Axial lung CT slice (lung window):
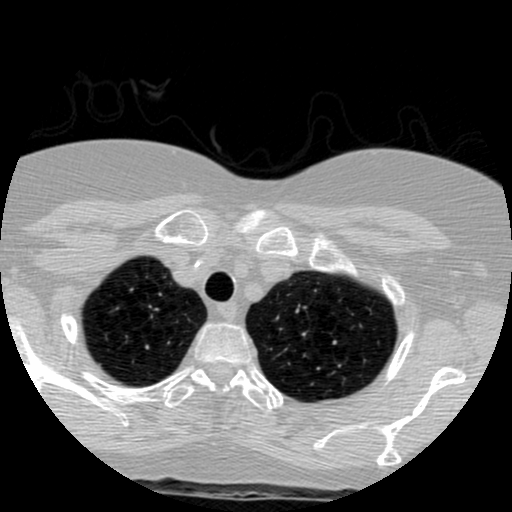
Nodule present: no